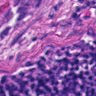
Metastatic tissue present: yes